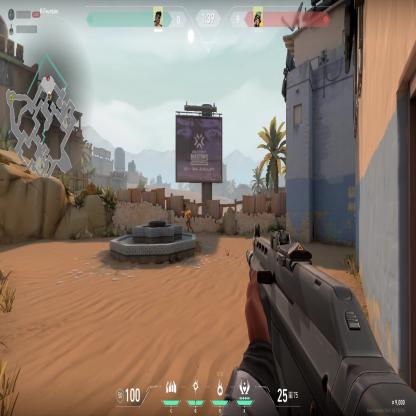
Label: enemy